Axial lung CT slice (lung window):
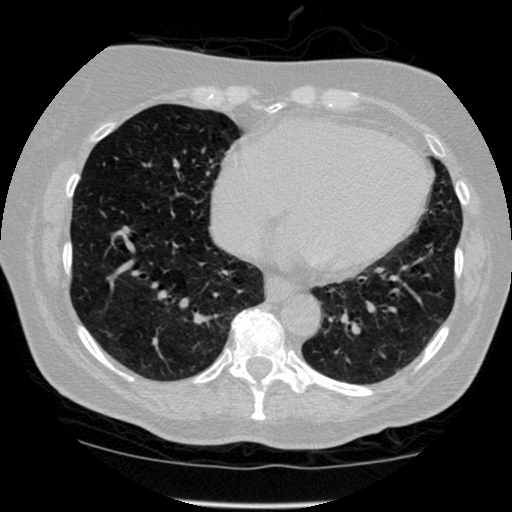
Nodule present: no